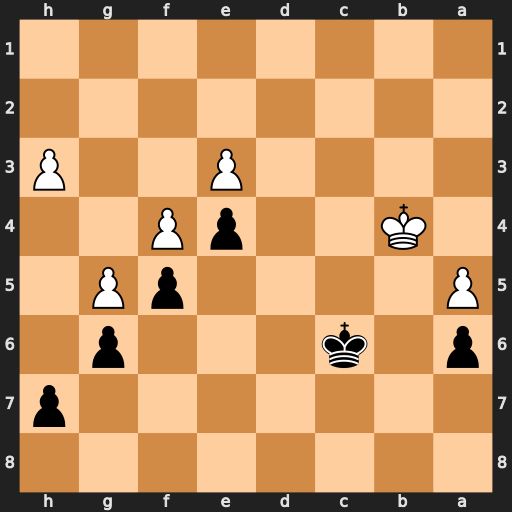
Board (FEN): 8/7p/p1k3p1/P4pP1/1K2pP2/4P2P/8/8
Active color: b
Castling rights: -
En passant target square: -
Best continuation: Kd5 Kb3 Kc5 Kc3 Kb5